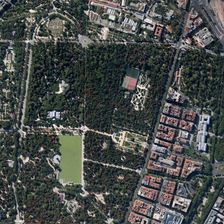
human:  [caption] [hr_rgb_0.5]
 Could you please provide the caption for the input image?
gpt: many buildings are around a park with many green trees and a pond .

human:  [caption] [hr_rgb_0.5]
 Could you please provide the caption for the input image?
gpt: many buildings are around a park with many green trees and a pond .

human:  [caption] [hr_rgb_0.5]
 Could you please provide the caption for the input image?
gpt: many buildings are around a park with many green trees and a pond .

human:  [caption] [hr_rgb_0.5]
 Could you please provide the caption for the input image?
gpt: many buildings are around a park with many green trees and a pond .

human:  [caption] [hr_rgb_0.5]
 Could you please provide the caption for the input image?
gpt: many buildings are around a park with many green trees and a pond .